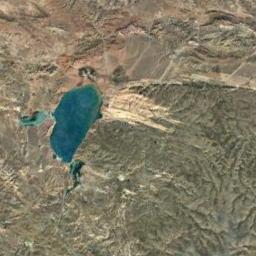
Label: lake